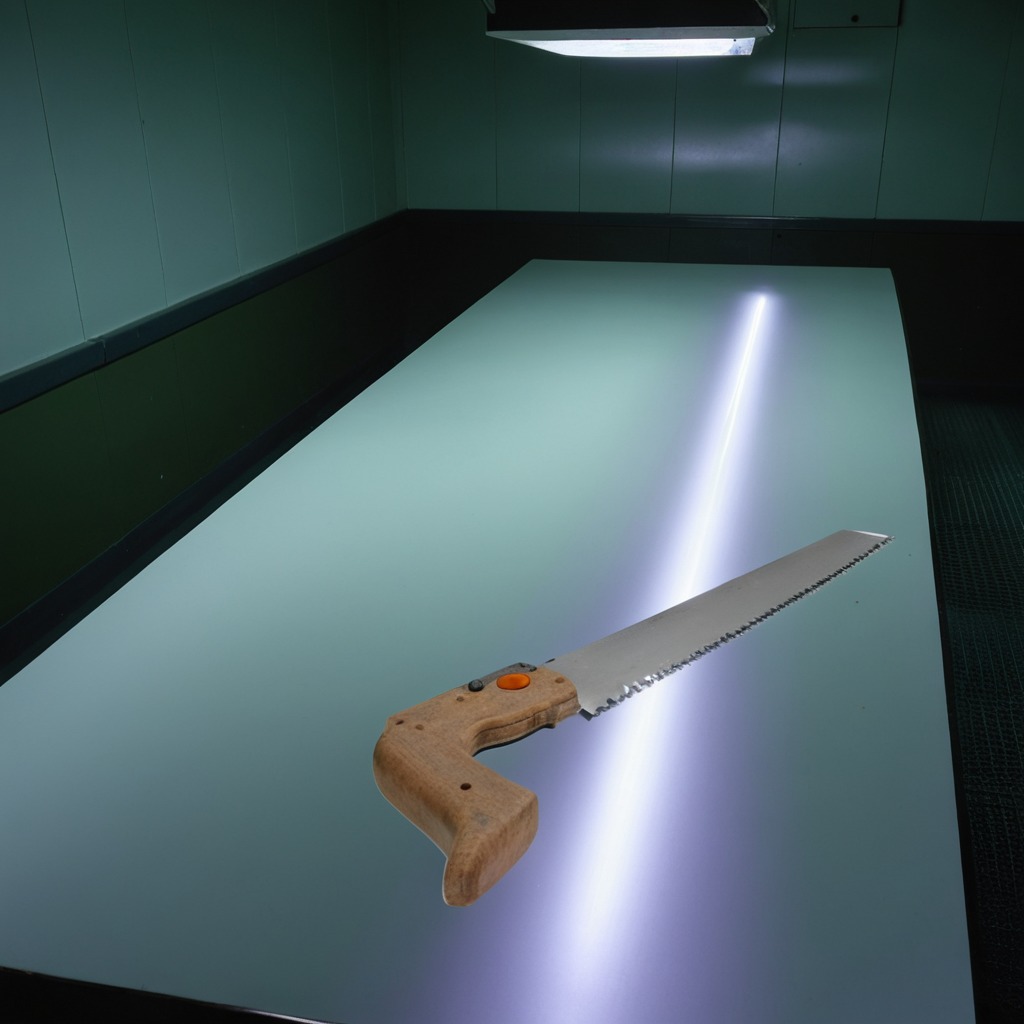
A metal saw is lying on a clean empty table in a railway signal maintenance room.